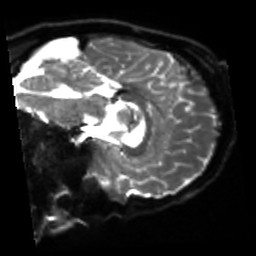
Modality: sbref
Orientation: sagittal
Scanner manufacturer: siemens
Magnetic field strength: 3 T
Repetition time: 4 s
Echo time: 0.0594 s